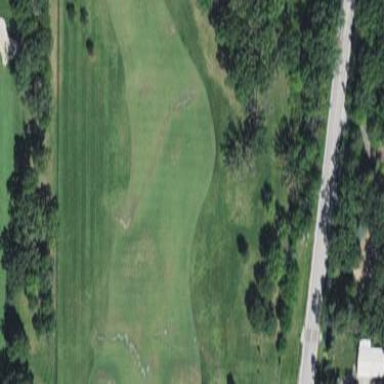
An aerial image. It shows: Grassy area designated for driving range golf.